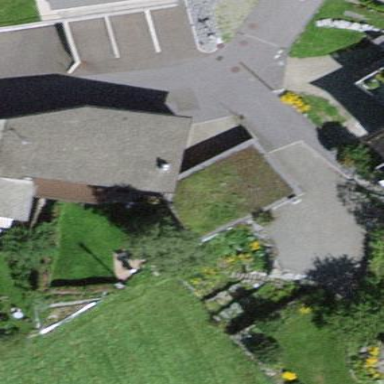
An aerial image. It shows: Garage building.